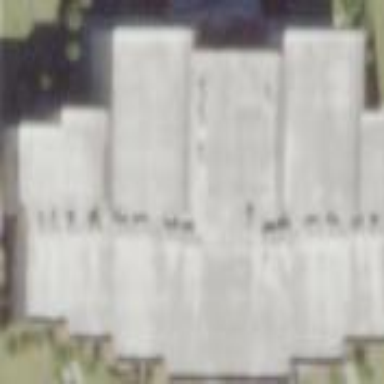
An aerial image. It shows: Cinema building.